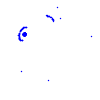
Particle: electron